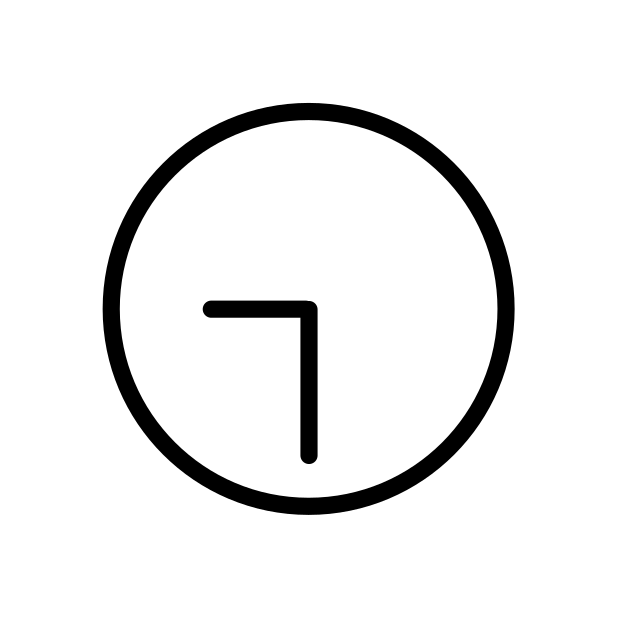
Emoji: 🕤
Name: clock face nine-thirty
Unicode: 0x1f564